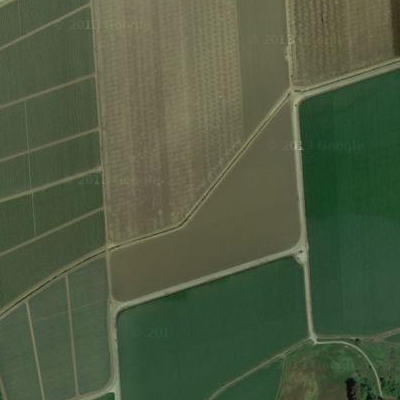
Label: Field